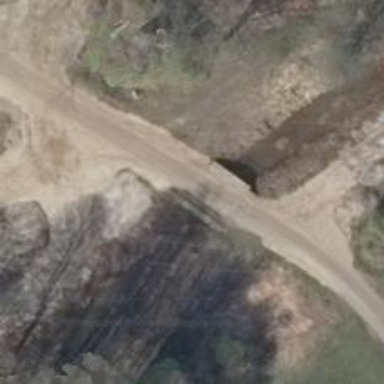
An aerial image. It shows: Paved track road with bridge. The road includes designated bicycle path.